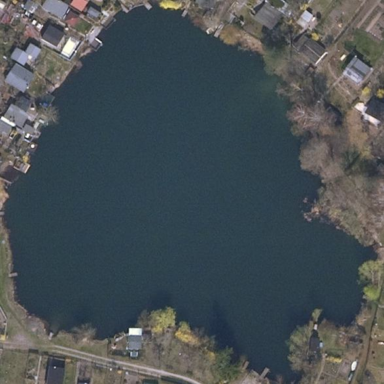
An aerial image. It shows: Serene pond surrounded by nature.